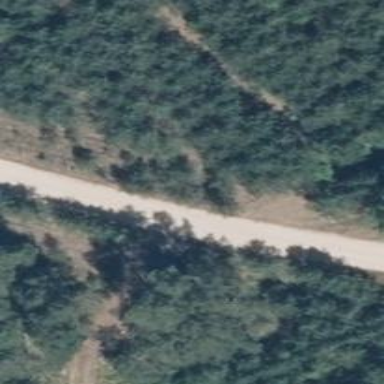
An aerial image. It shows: Unclassified road with gravel surface of grade 2 quality.